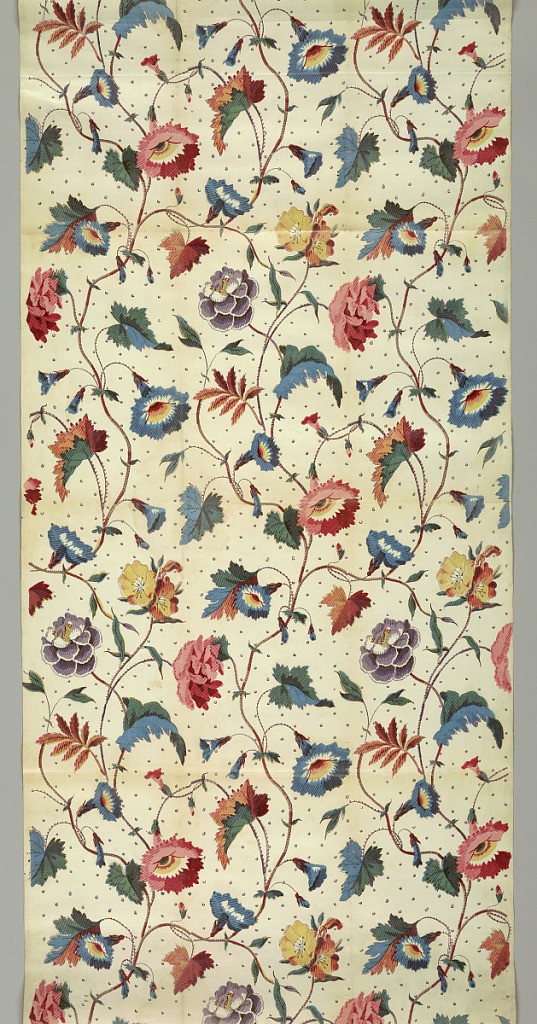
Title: Textile
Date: late 19th century
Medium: cotton Technique: printed
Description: Allover design of floral sprays in polychrome with small widely-spaced polka dots on a white ground.